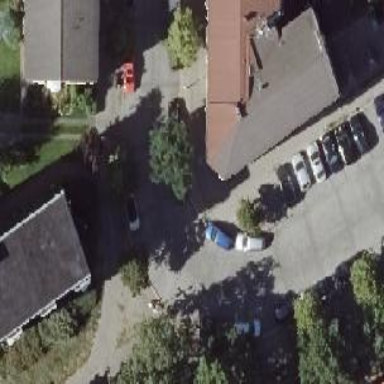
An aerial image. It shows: Residential road with asphalt surface and sidewalks on both sides. There is parallel on-street parking available on both sides of the road.